Question: This is an 8-digit puzzle. Find the minimum number of steps to restore it.
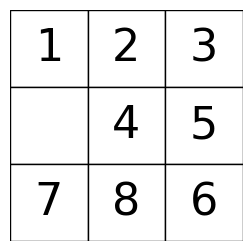
Answer: 3